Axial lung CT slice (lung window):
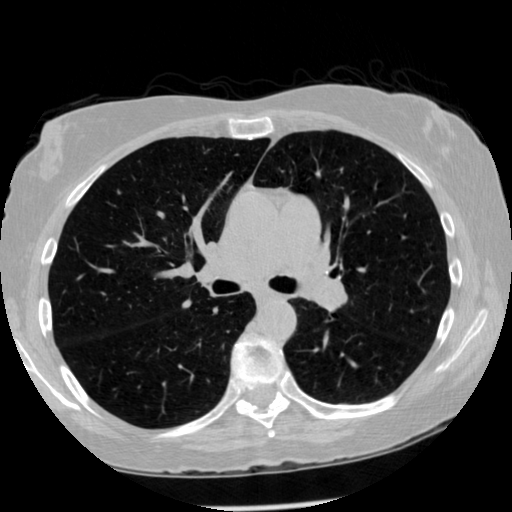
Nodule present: no